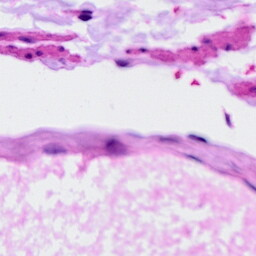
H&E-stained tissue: Ovarian